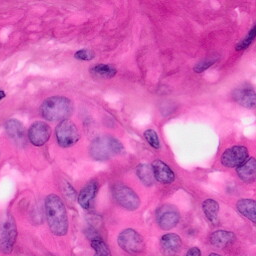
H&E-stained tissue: Pancreatic